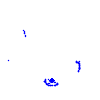
Particle: electron